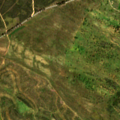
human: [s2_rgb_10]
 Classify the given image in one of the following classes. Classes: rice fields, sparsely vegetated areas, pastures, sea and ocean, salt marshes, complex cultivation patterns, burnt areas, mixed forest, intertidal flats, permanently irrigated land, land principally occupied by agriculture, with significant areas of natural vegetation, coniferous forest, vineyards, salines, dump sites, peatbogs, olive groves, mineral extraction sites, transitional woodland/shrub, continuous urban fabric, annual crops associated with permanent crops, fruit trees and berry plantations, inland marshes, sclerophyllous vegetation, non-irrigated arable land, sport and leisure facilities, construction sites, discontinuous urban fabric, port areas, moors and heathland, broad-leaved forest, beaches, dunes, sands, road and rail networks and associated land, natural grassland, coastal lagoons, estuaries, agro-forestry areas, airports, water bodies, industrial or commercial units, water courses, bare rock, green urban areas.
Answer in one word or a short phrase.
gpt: non-irrigated arable land, agro-forestry areas, sclerophyllous vegetation, transitional woodland/shrub